Question: I have the following code, and as you can see I divide the same value by 3 each time I do 'pencil.forward();' yet when I the sides look unequal. Code:
'''
import gpdraw.*;
public class buildShape {
public SketchPad paper = new SketchPad(500,500);
public DrawingTool pencil = new DrawingTool(paper);
public void drawKochCurve(int level, double initialSize){
if (level < 1){
pencil.forward(initialSize);
} else {
drawKochCurve(level - 1, initialSize);
pencil.forward(initialSize / 3);
pencil.turnLeft(60);
pencil.forward(initialSize / 3);
pencil.turnRight(120);
pencil.forward(initialSize / 3);
pencil.turnLeft(60);
pencil.forward(initialSize / 3);
}
}
}
'''
Main:
'''
public class Main {
public static void main(String[] args){
buildShape myKoch = new buildShape();
myKoch.drawKochCurve(1,90);
}
}
'''

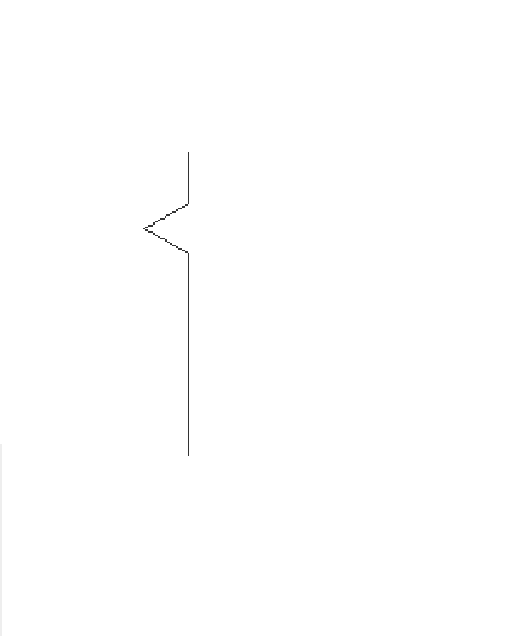
Answer: Your recursion is inadequate. You need to recursively call draw curve for each segment, else it will not create a fractal curve.
Change it to:
'''
} else {
drawKochCurve(level - 1, initialSize / 3);
// pencil.forward(initialSize / 3);
pencil.turnLeft(60);
drawKochCurve(level - 1, initialSize / 3);
// pencil.forward(initialSize / 3);
pencil.turnRight(120);
drawKochCurve(level - 1, initialSize / 3);
// pencil.forward(initialSize / 3);
pencil.turnLeft(60);
drawKochCurve(level - 1, initialSize / 3);
// pencil.forward(initialSize / 3);
}
'''